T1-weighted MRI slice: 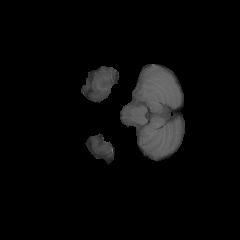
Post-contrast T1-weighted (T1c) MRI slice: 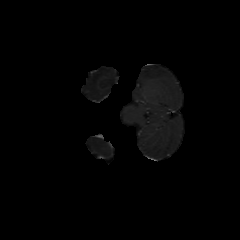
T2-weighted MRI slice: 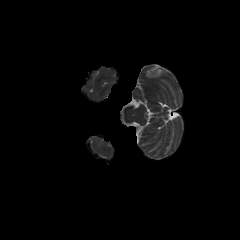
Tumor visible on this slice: no